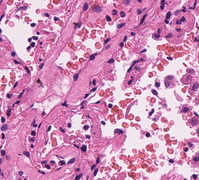
Tumor epithelial tissue: no
Tumor-associated stroma tissue: no
Normal tissue: yes